Field crop: maize
Growth stage: 2
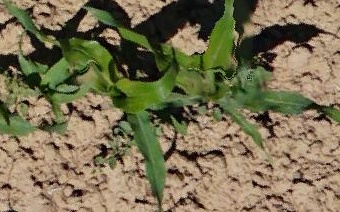
Species: maize